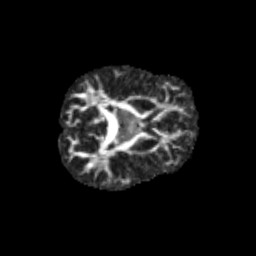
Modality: FA
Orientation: axial
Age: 13
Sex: male
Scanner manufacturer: siemens
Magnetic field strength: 3 T
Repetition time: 3.8 s
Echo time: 0.07 s